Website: home-depot
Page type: account-selection
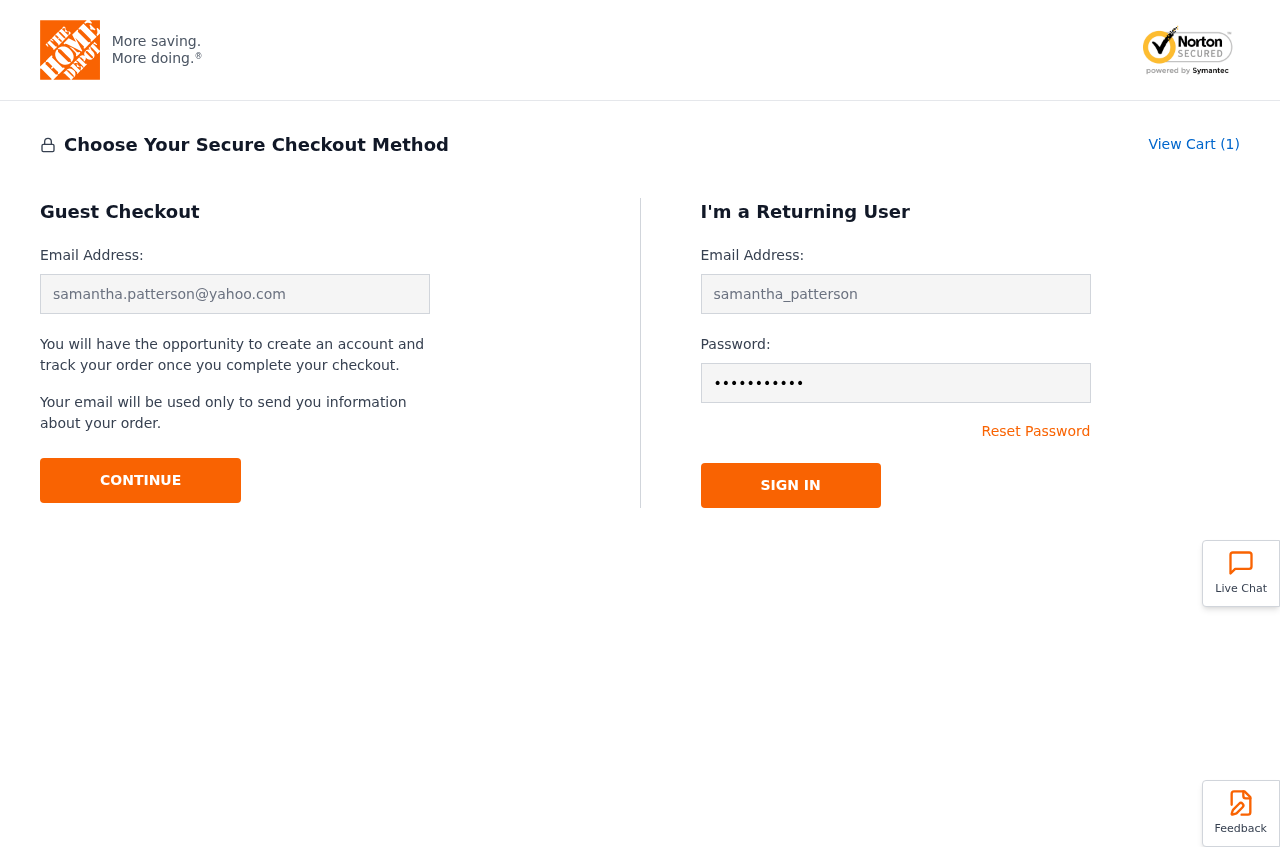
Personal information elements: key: PII_EMAIL
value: samantha.patterson@yahoo.com
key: PII_LOGIN_USERNAME
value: samantha_patterson
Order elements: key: ORDER_NUM_ITEMS
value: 1